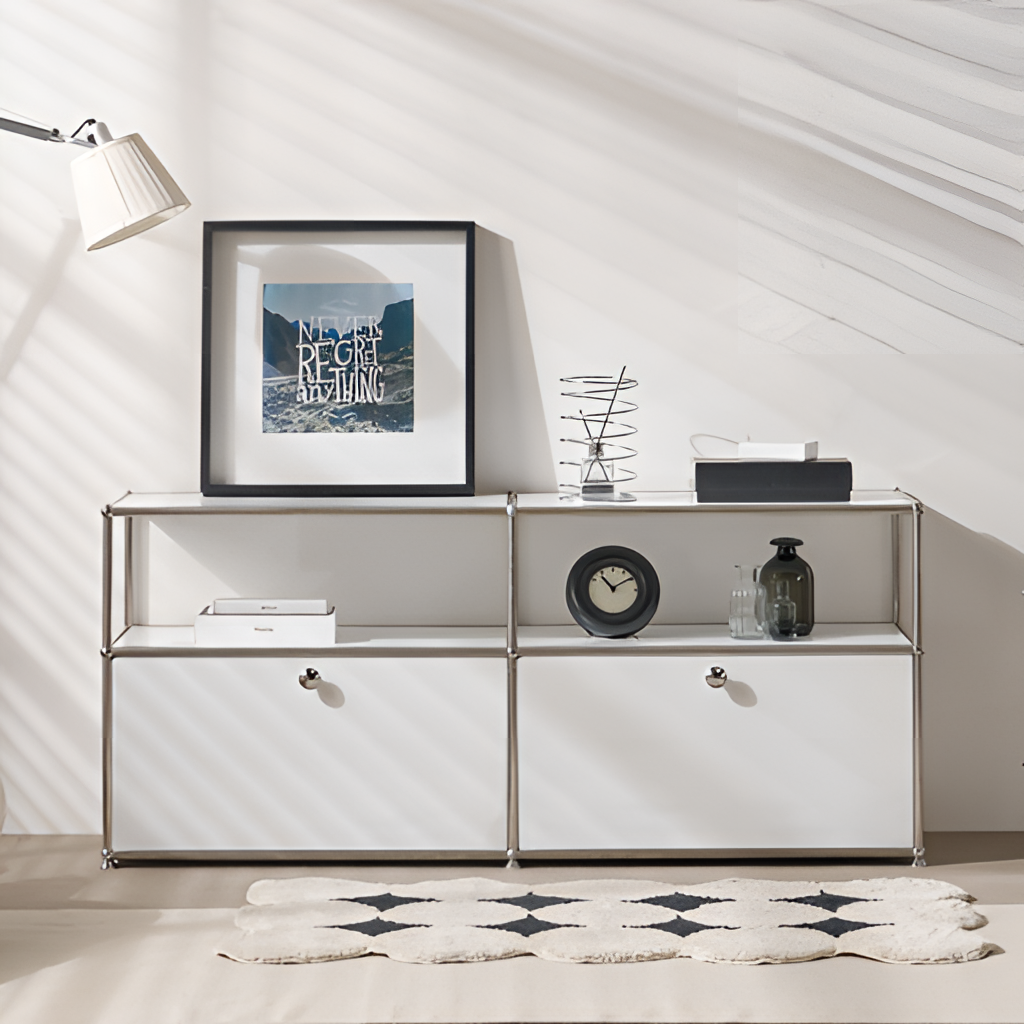
living room, metal shelving unit, beige paint wallpaper, with solid pattern, contemporary, beige carpet flooring, with geometric pattern